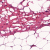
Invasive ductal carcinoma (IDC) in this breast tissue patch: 0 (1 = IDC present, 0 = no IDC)